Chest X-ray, PA view. Patient: 59 years old, sex F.
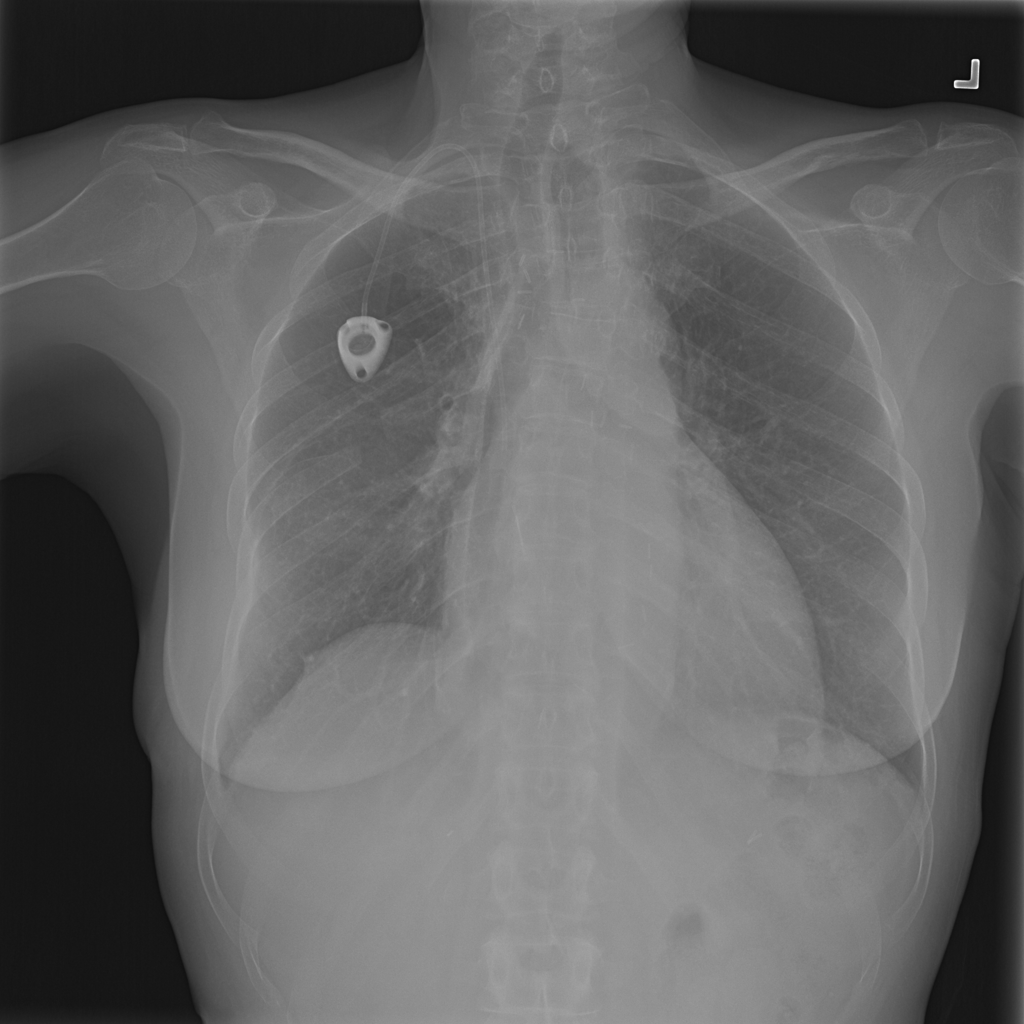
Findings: Infiltration